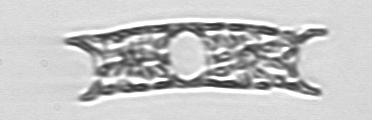
Label: Eucampia